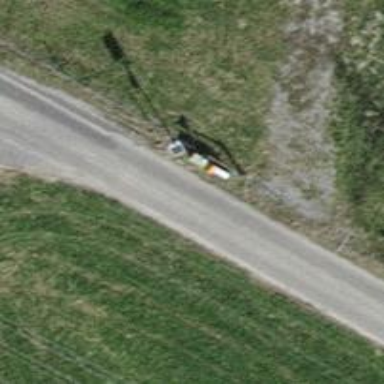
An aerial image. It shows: Aerial marker.